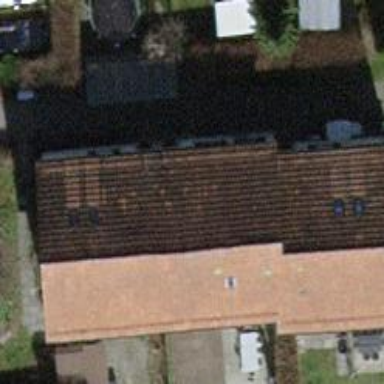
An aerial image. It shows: Building with tile roof.